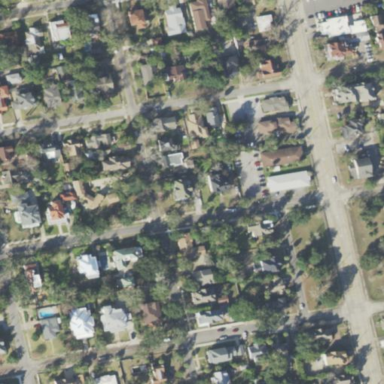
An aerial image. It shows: Residential area consisting of single-family homes.